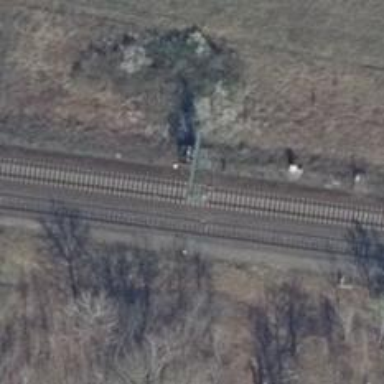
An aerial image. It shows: Railway track with contact lines for electrification.